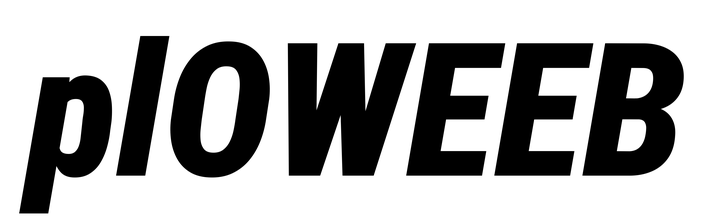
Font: Roboto-Italic_Condensed_Black_Italic